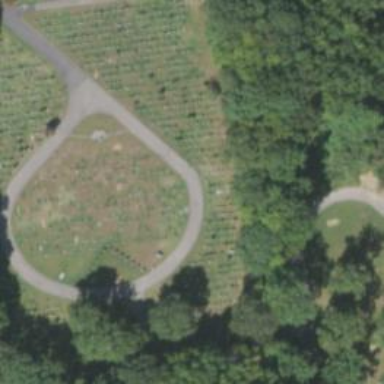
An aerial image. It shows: Cemetery Road is service road.